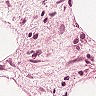
Metastatic tissue present: no